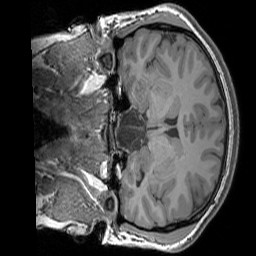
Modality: T1w
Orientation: coronal
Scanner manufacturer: siemens
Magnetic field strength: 3 T
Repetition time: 1.83 s
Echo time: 0.00303 s